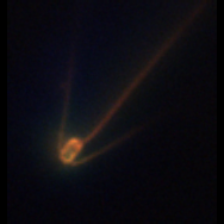
Taxon: Chaetoceros
Group: Diatoms